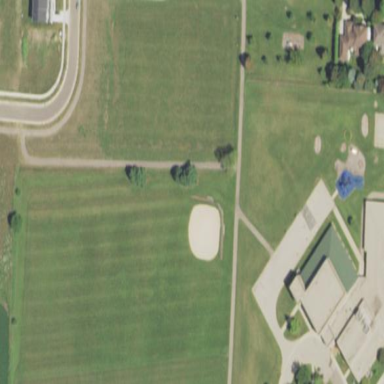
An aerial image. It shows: Recreation ground that serves as park.